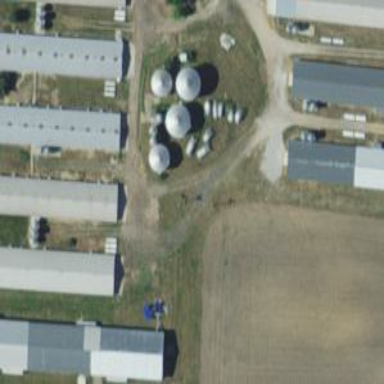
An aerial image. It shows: Farmyard area.